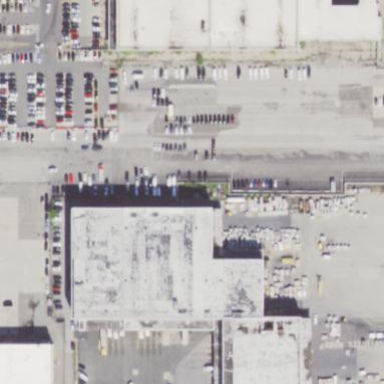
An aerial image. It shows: Retail area.